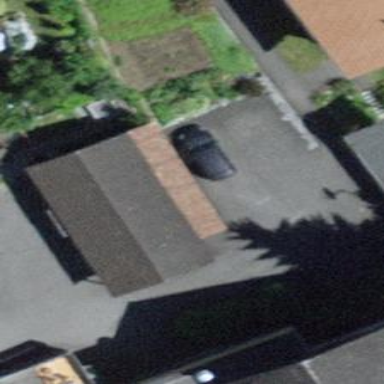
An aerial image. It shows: Garage.